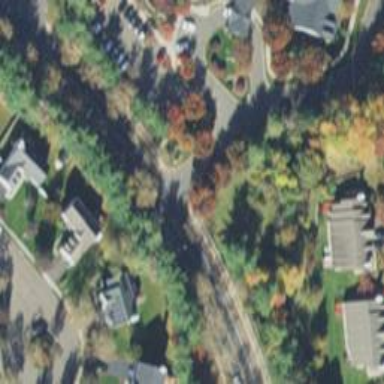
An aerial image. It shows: Unmarked road crossing.